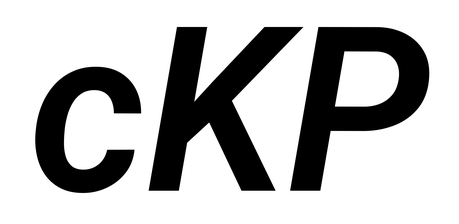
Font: Roboto-Italic_SemiBold_Italic